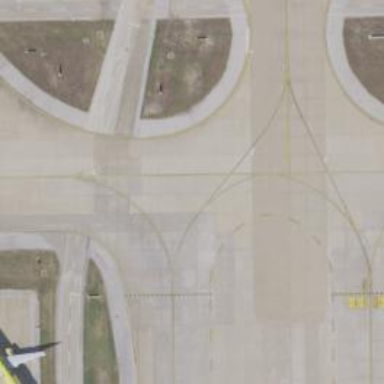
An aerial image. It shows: Image of taxiway at airport.